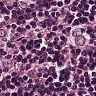
Metastatic tissue present: yes